Field crop: tomato
Growth stage: 1
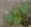
Species: solanum